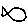
Label: fish